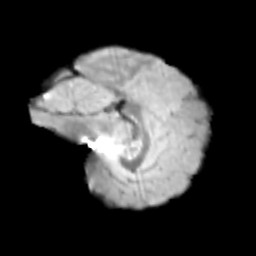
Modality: T2w
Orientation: sagittal
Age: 13
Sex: female
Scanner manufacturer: siemens
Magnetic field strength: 3 T
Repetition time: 3.8 s
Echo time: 0.07 s